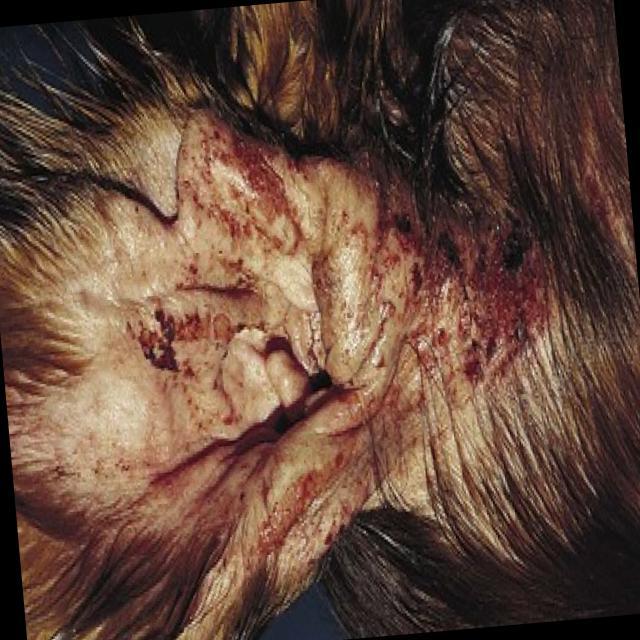
Canine hypersensitivity reaction — allergic skin response with urticaria, erythema, pruritus, and angioedema. May be food, environmental, or flea allergy related.